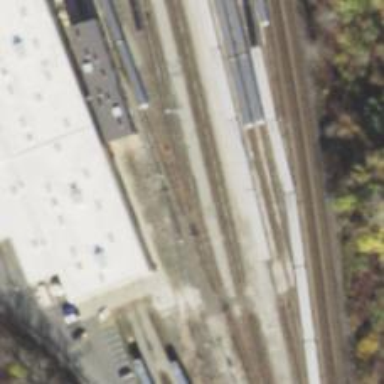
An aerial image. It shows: Electrified rail yard for railway service.